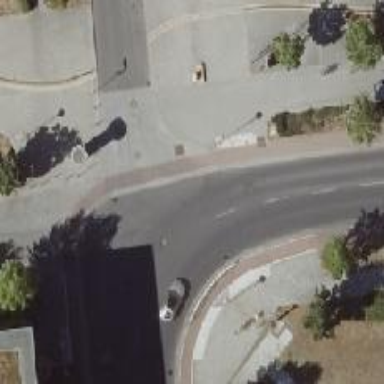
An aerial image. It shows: Unmarked crossing on footway.